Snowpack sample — Buffalo Mountain, Silverthorne, Colorado, USA (1/25/25, 10:11 AM MST)
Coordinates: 39.6222, -106.1139
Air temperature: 22 °F
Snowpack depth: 110 cm
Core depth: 30 cm
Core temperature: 42.8 °F
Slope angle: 12°, slope face: 102°
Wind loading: high
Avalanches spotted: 0
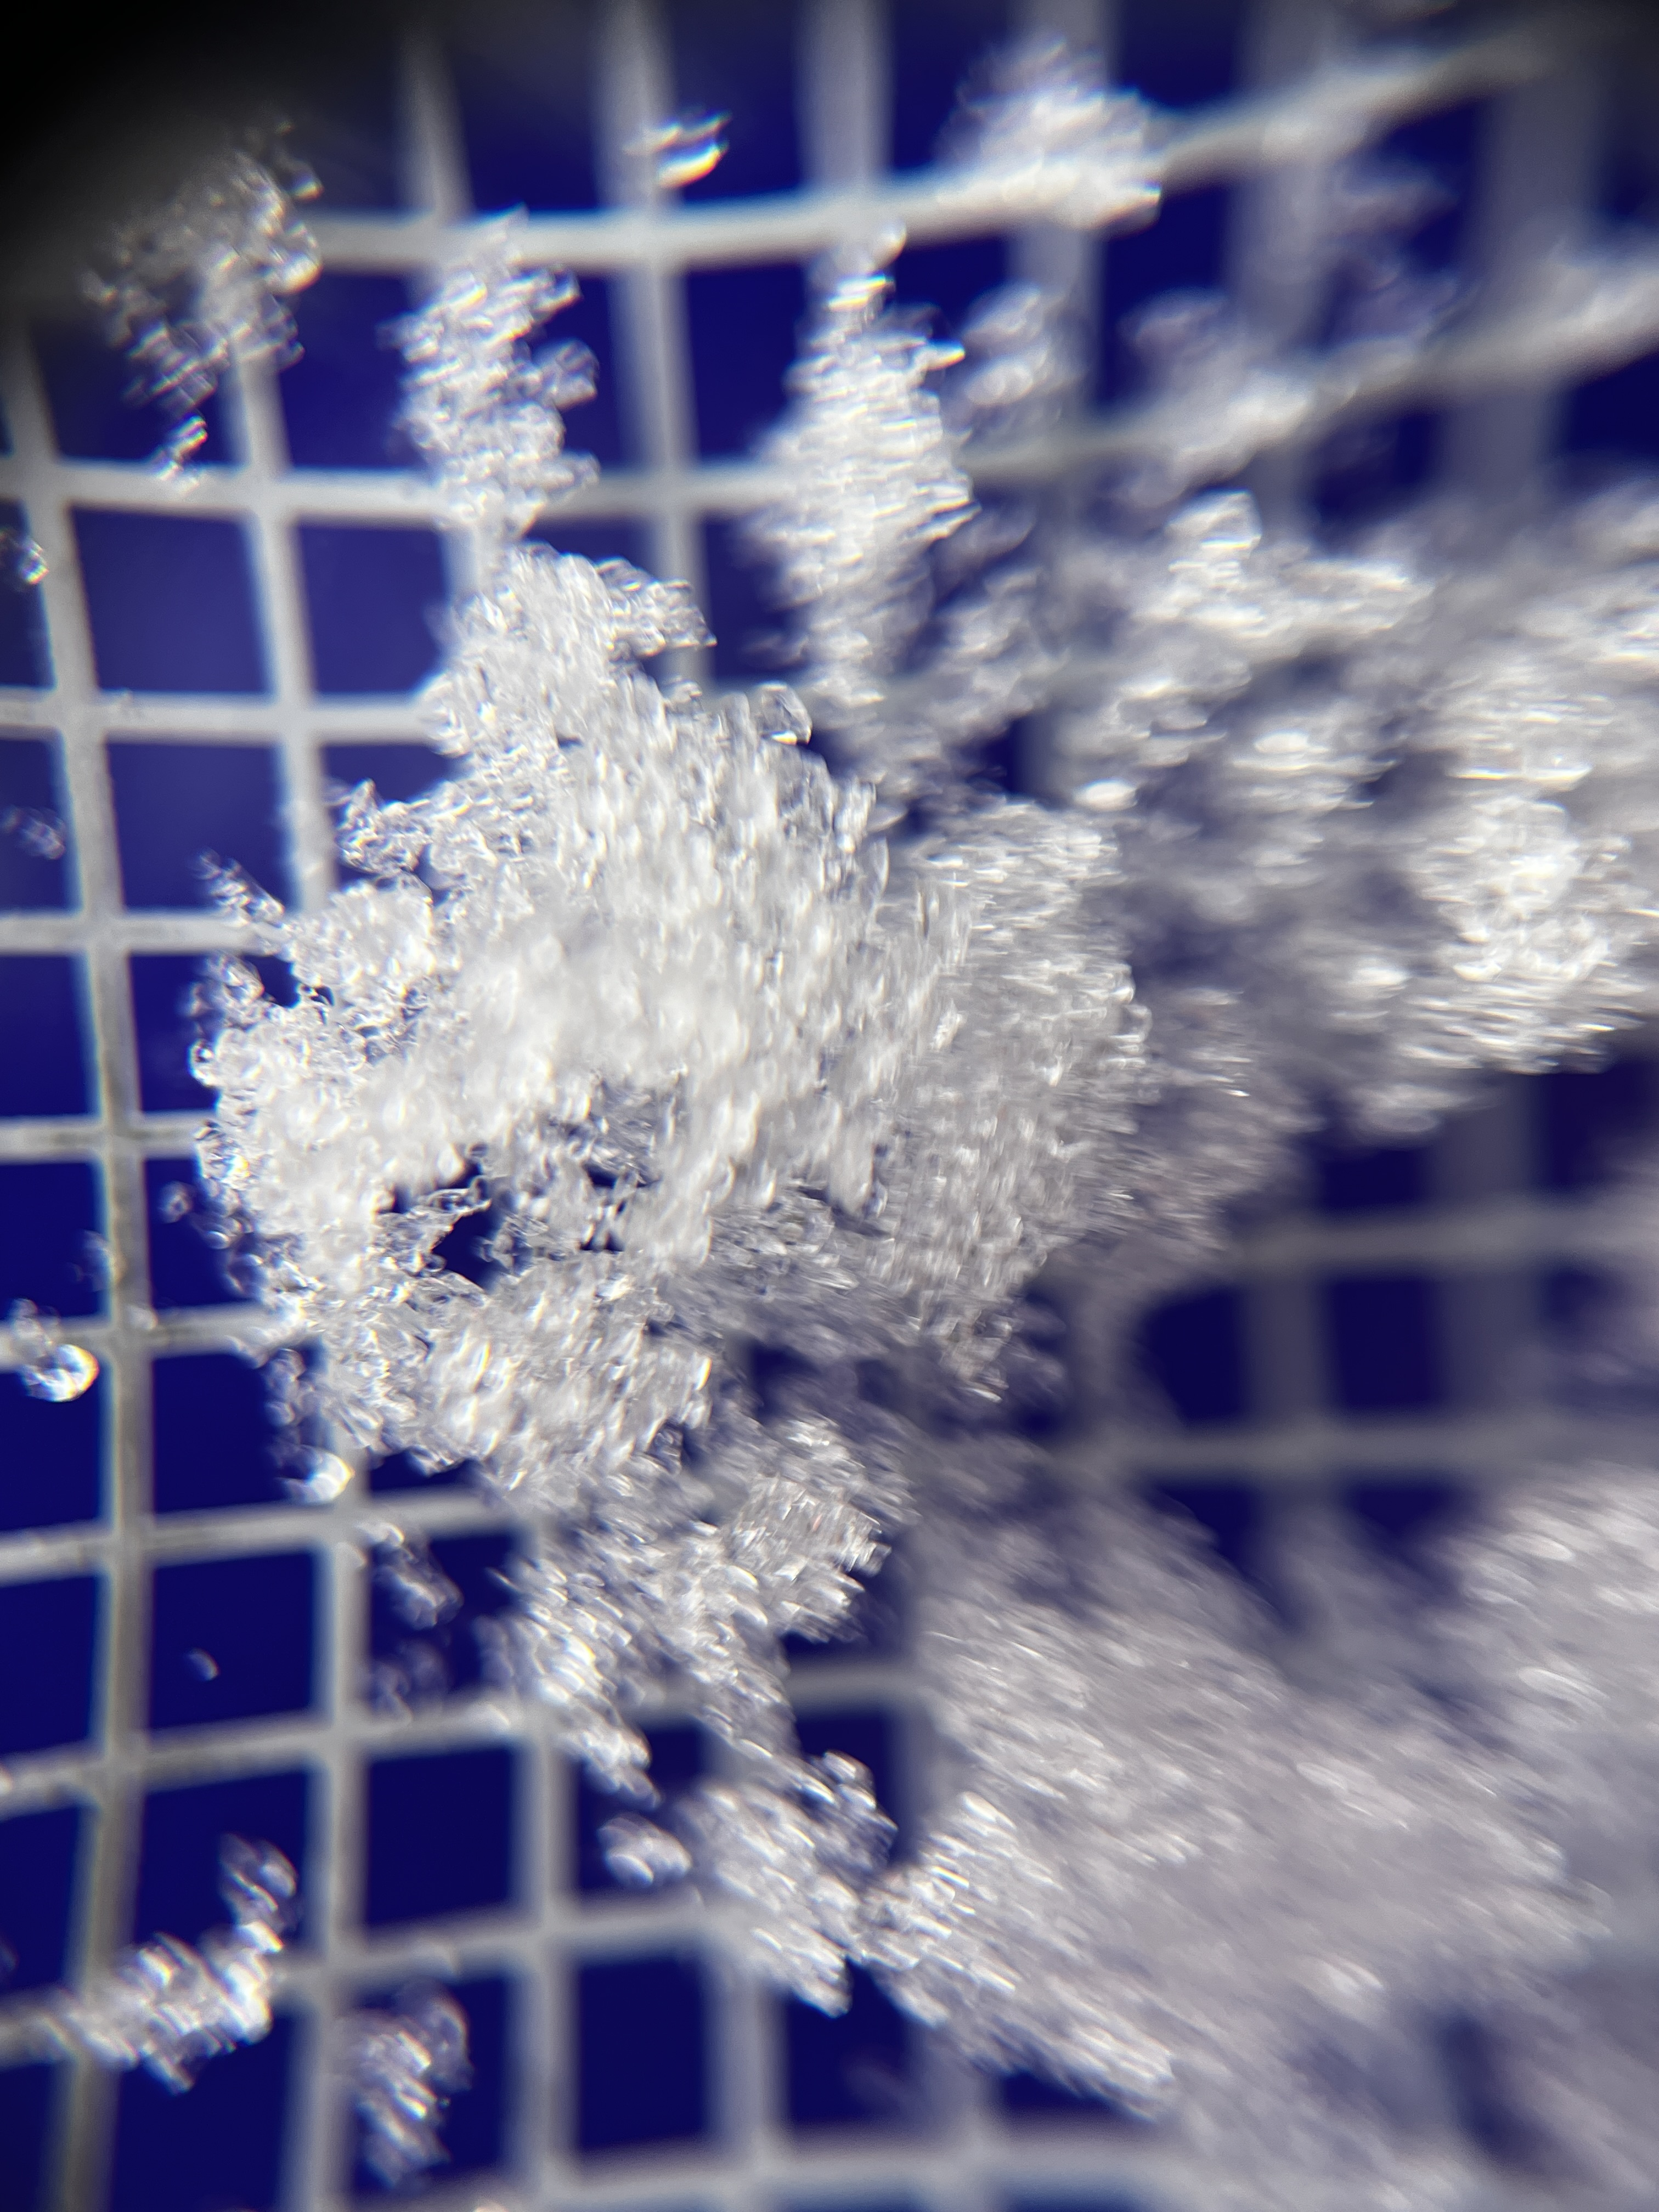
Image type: magnified_profile
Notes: No avalanches nearby, collected on the outskirts of a fire break 15 meters from the treeline, on way to Buffalo and Red Mountain